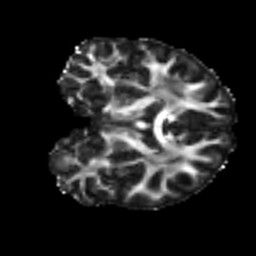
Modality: FA
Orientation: coronal
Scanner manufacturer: siemens
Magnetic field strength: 3 T
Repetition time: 4 s
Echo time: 0.0594 s